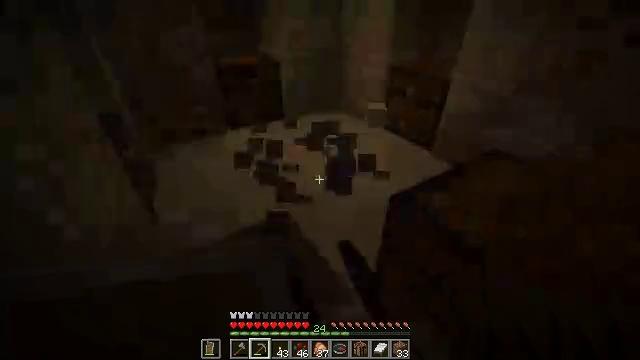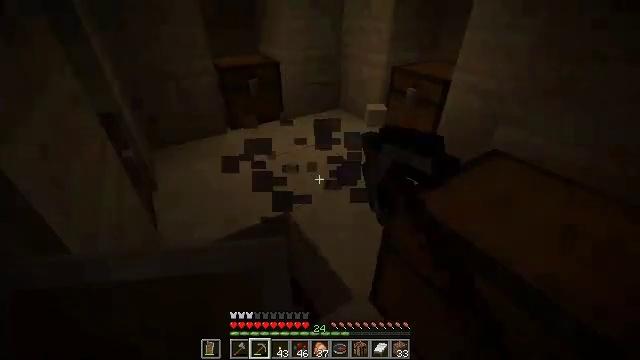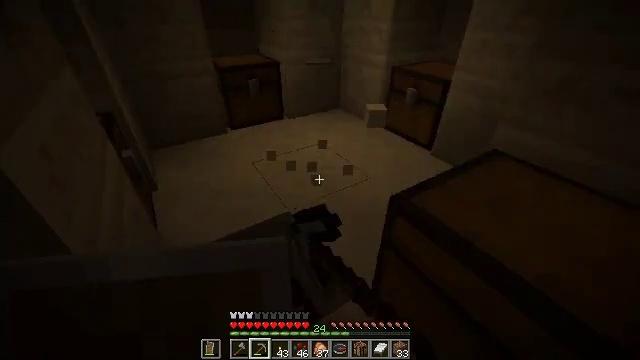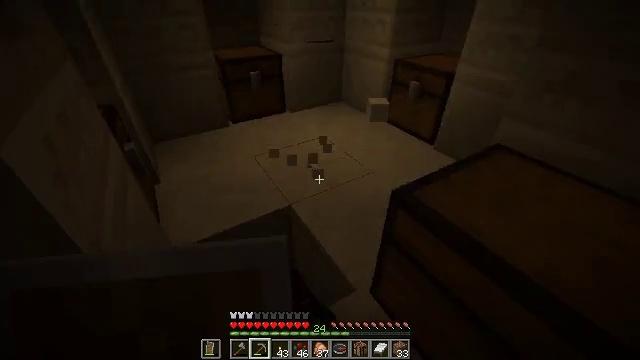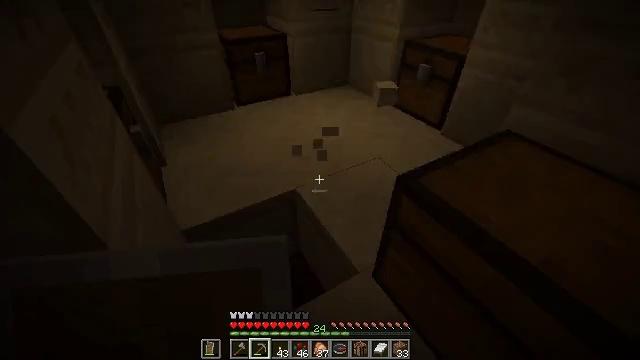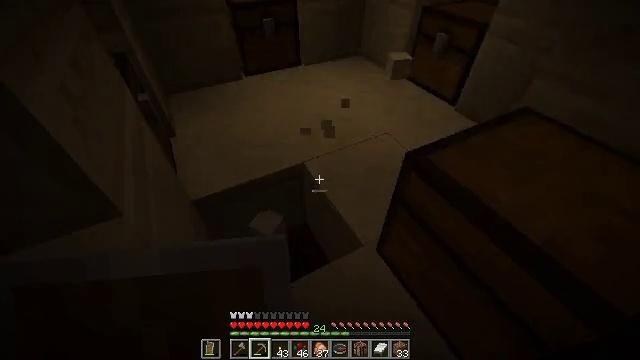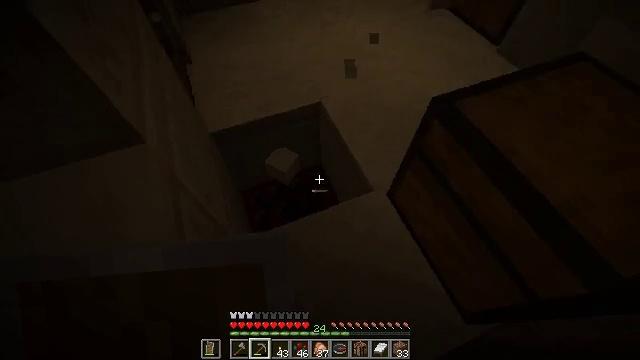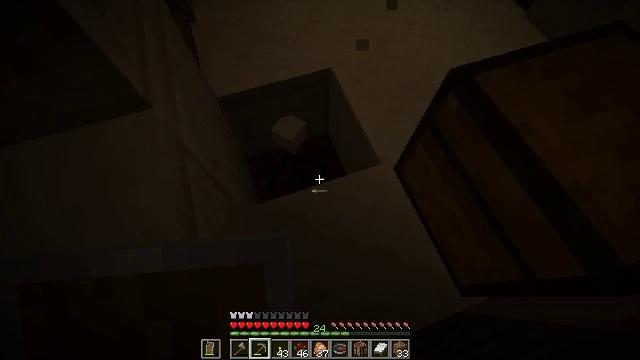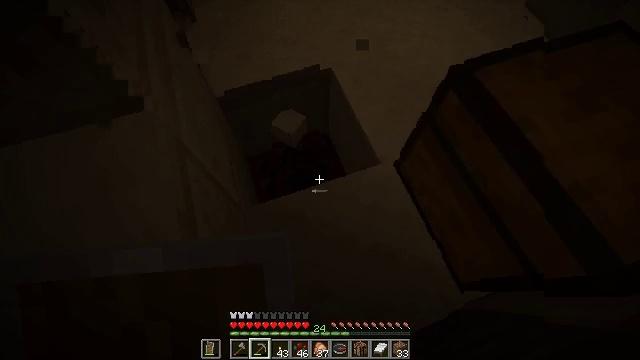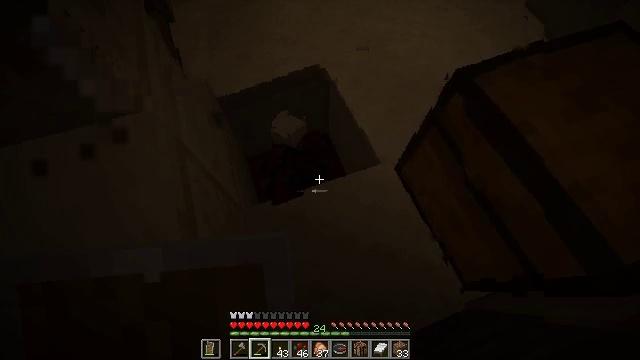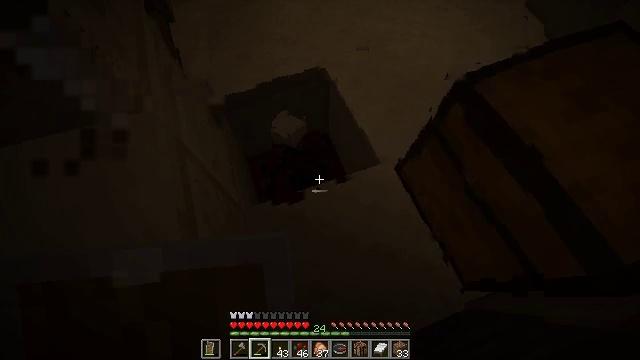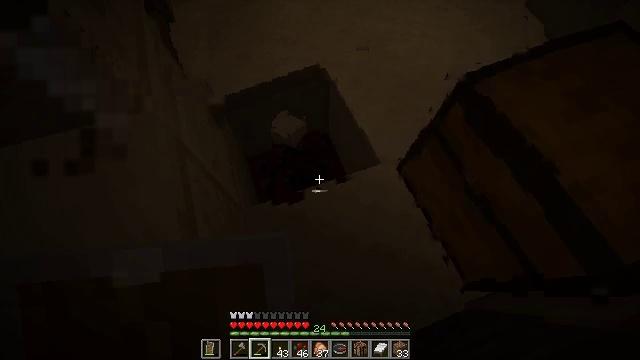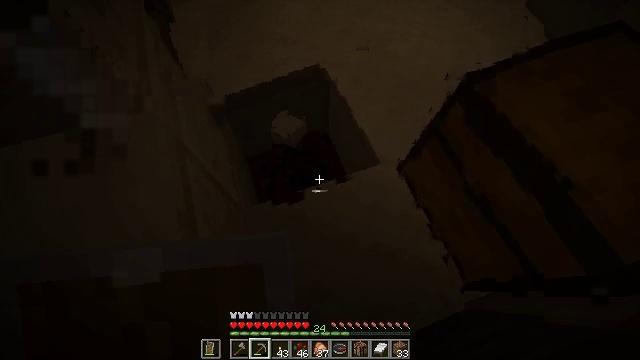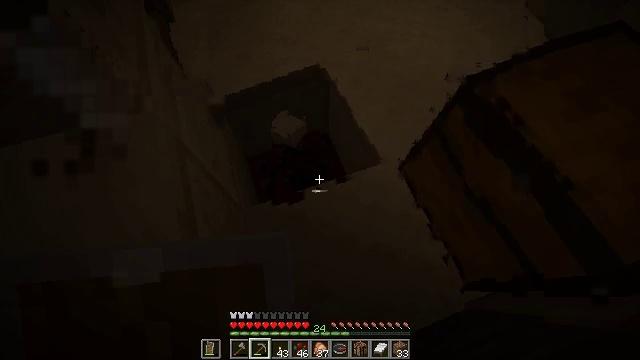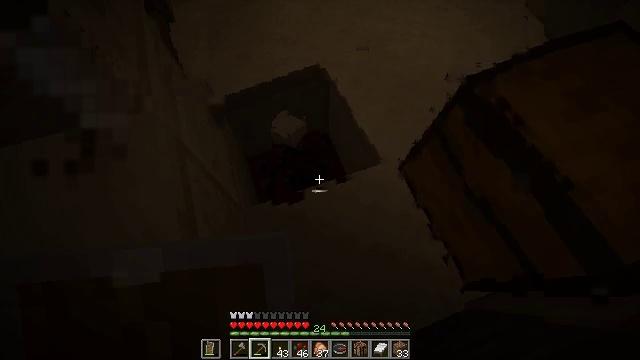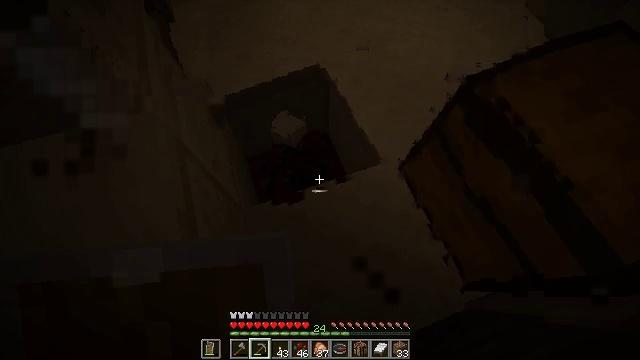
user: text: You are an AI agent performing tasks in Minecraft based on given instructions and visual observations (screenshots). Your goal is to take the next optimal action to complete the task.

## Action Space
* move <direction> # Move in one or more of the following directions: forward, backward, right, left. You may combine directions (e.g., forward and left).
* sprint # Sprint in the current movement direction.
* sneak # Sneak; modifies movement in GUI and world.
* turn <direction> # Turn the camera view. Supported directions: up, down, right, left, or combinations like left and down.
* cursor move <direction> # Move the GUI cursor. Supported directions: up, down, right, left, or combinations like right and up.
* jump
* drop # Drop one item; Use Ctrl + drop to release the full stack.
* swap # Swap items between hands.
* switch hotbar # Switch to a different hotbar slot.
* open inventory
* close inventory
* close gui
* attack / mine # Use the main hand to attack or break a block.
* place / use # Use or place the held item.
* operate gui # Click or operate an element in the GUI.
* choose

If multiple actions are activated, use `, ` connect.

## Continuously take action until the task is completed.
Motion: motion action
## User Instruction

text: Attack the TNT to mine it.
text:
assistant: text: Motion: attack / mine
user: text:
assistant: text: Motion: attack / mine
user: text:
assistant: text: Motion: turn down, attack / mine
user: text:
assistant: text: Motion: turn left and down
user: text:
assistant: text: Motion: turn left and down
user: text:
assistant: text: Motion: turn left and down
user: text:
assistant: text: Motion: move left, turn left and down
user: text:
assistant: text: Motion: move left, turn right and down
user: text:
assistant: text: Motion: move left, turn right and down
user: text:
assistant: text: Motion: no_op
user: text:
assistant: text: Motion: no_op
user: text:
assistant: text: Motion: no_op
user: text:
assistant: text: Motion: no_op
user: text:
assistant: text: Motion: attack / mine
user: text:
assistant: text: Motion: attack / mine
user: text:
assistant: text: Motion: attack / mine
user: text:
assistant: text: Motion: attack / mine
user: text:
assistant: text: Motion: no_op
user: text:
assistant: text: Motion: no_op